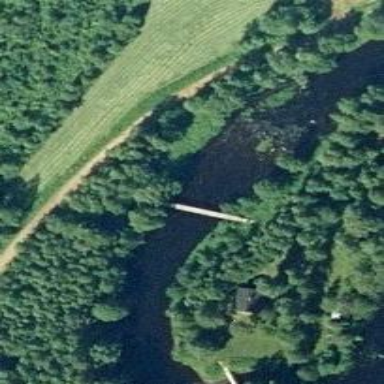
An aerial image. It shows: Path leading to bridge.